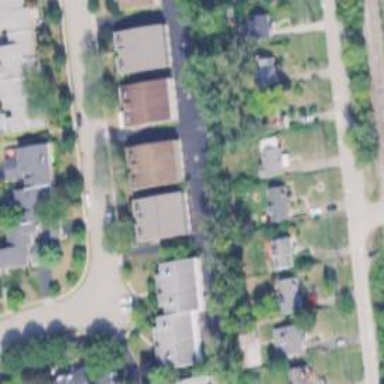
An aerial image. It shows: Alleyway designated as service road.